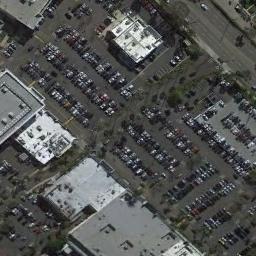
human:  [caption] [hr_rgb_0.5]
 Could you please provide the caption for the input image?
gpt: The parking lot is full of cars next to some buildings .

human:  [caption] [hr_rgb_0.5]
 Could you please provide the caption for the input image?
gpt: Several buildings of different shapes are next to the parking lot .

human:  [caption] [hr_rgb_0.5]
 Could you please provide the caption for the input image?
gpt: The parking lot has some yellow signs and two rows of coconut trees .

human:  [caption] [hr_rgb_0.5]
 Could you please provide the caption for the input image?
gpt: The parking lot has lots of cars arranged neatly in lines and some buildings are also in the parking lot .

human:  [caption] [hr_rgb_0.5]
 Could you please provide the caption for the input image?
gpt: There are some buildings around the parking lot with many cars .